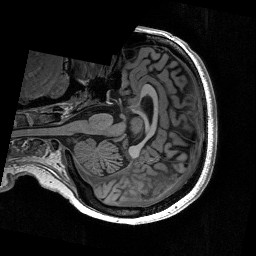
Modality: T1w
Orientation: axial
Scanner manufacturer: siemens
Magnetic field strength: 3 T
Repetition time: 2.53 s
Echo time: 0.00267 s